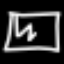
Label: square